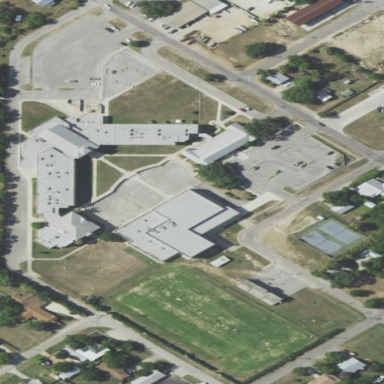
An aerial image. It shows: School.